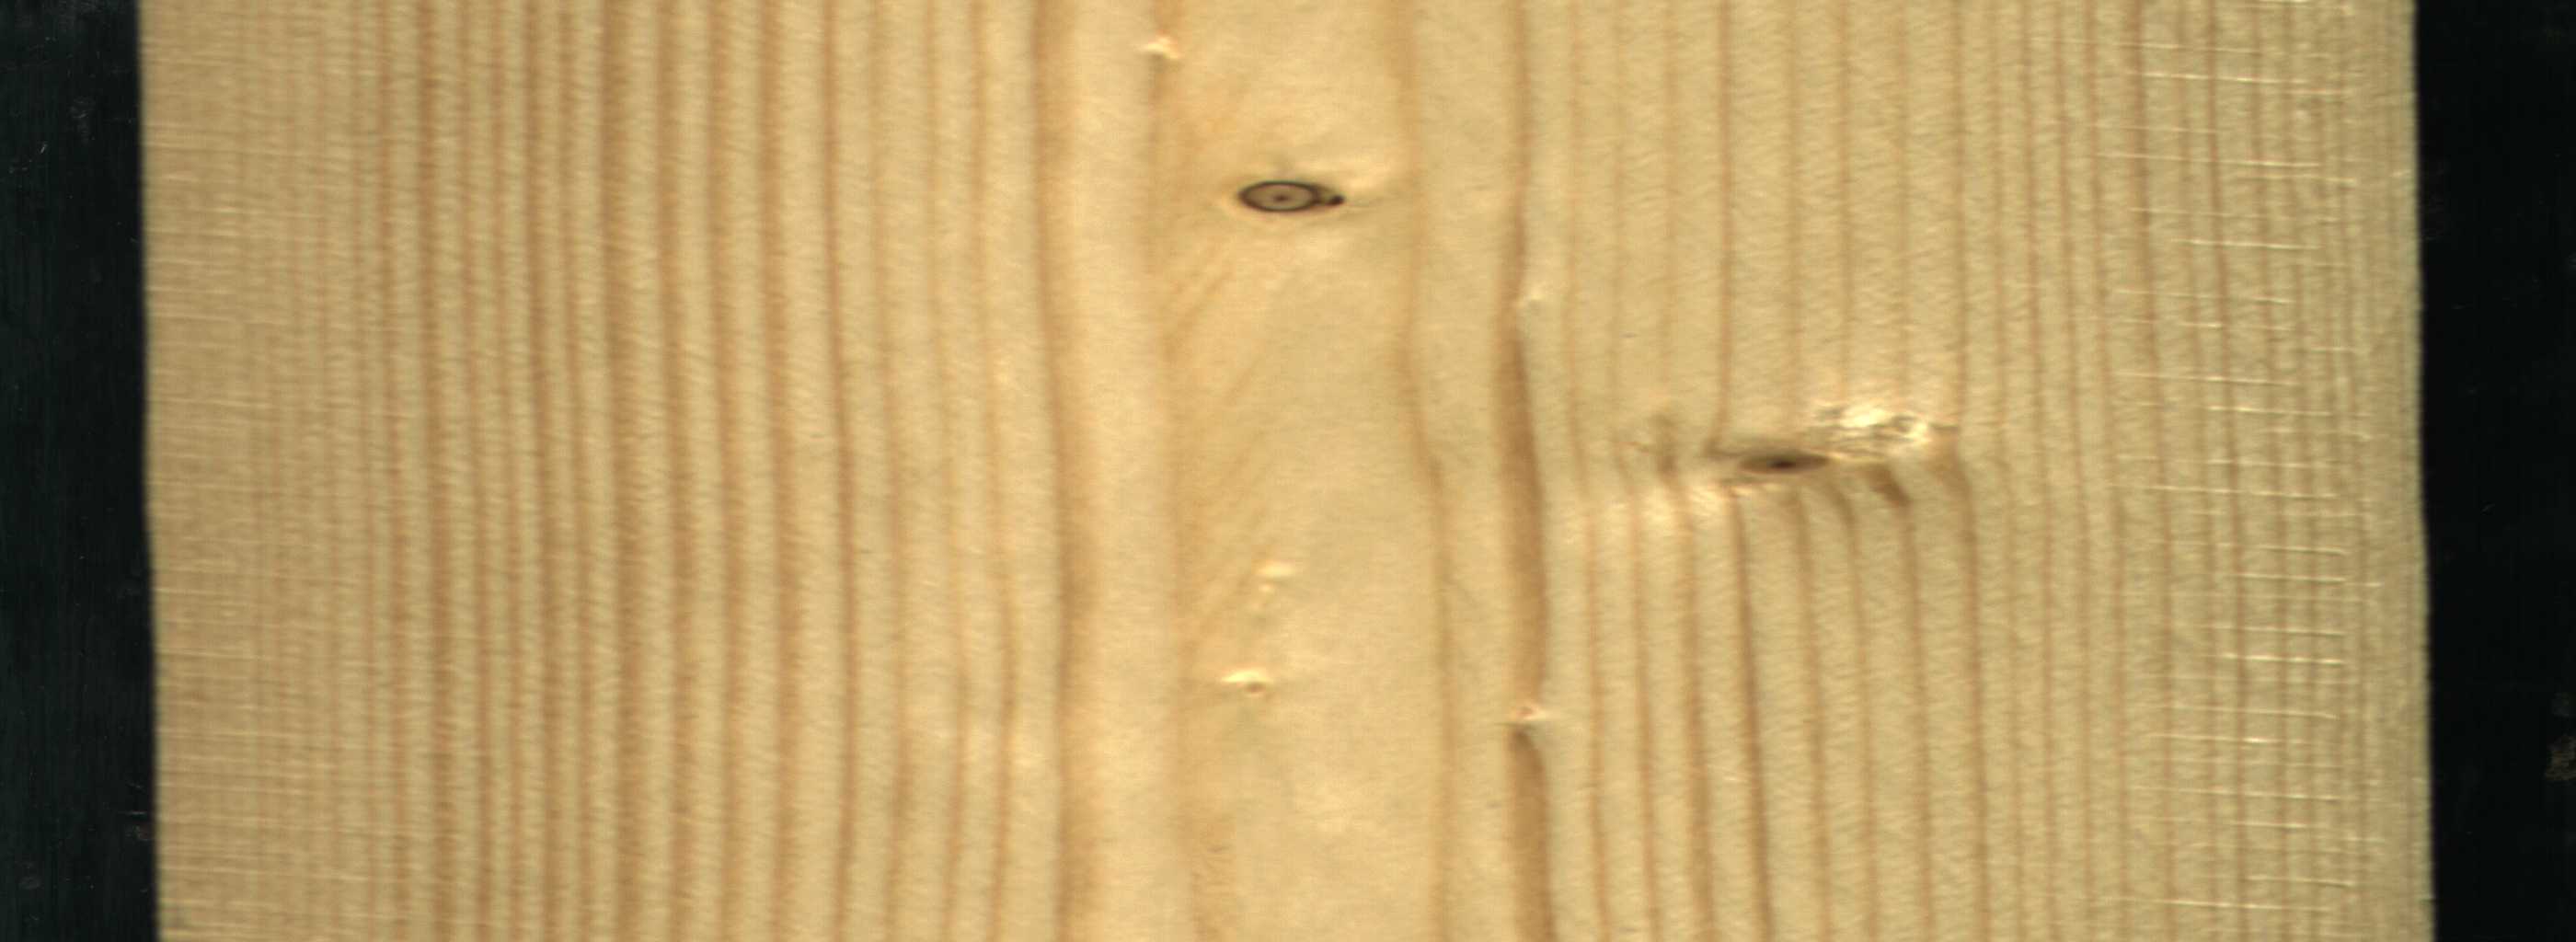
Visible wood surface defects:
Dead_Knot
Live_Knot